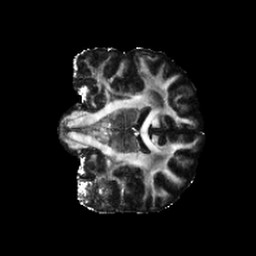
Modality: FA
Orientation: coronal
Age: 30
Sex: male
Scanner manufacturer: siemens
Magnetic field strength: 6.98 T
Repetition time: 7.776 s
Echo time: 0.076 s